Interaction volume radius: 10 \u00c5
Interaction volume height: 10 \u00c5
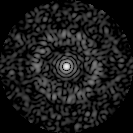
Disorder parameter: 0.8383